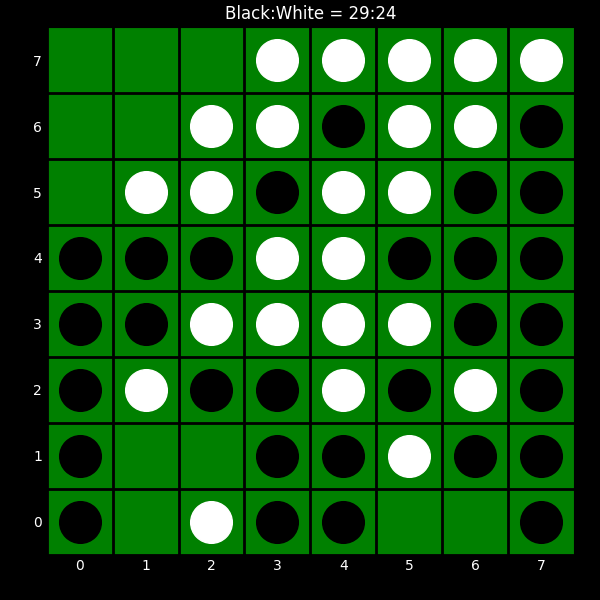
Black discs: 29
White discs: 24